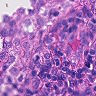
Metastatic tissue present: no